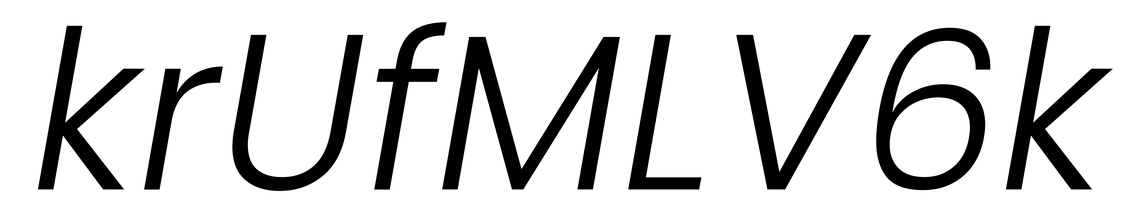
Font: Poppins-LightItalic